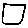
Label: square